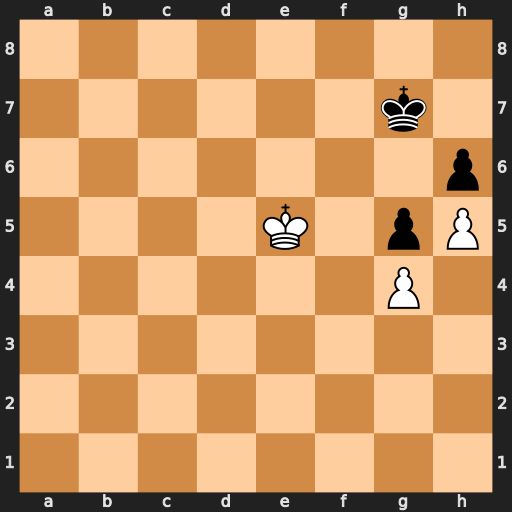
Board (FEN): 8/6k1/7p/4K1pP/6P1/8/8/8
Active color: w
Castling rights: -
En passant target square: -
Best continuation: Ke6 Kf8 Kf6